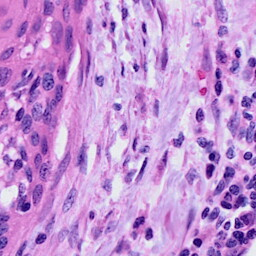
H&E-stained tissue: Cervix